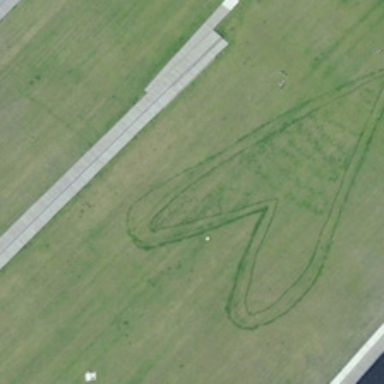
A road is in a piece of green meadow .